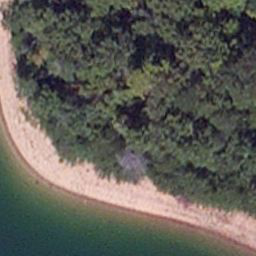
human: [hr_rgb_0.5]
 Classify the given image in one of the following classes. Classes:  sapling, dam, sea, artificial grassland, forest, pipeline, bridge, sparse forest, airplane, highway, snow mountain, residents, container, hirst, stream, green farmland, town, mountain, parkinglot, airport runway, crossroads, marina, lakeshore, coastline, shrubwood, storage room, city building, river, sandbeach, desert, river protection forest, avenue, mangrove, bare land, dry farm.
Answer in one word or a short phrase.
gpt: lakeshore